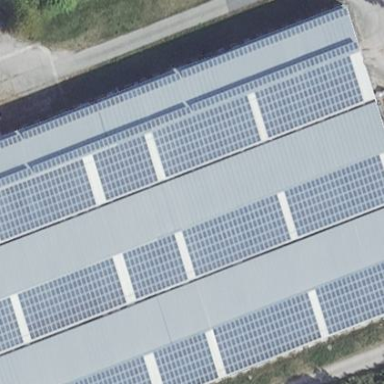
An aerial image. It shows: Industrial building with small solar photovoltaic panel generator providing electricity.